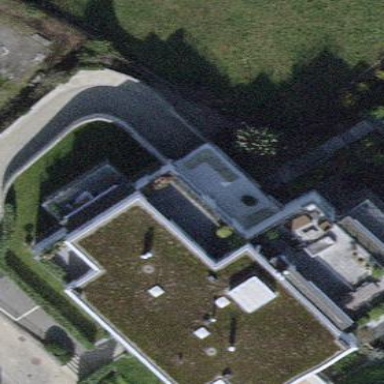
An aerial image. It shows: View of roof of building.